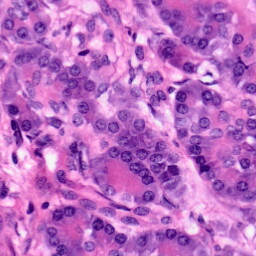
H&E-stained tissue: Pancreatic